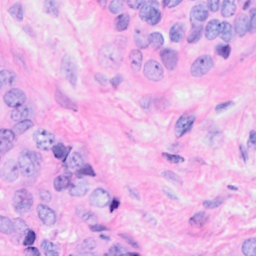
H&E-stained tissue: Breast